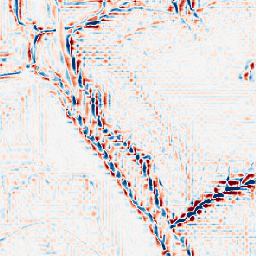
Category: wavelet
Decomposition family: wavelet_dwt
Decomposition parameters: wavelet: db2
level: 3
Upsampling method: sinc_hamming
Upsampling parameters: scale: 2
kernel_size: 8
Upsampling scale: 2